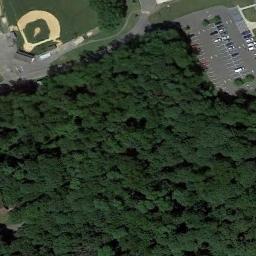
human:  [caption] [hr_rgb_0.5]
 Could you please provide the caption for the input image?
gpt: There is a baseball diamond and a parking lot with lots of cars next to the forest .

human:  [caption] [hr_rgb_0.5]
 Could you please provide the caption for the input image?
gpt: A baseball diamond next to the forest and a parking lot beside .

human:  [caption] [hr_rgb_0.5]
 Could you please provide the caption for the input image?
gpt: There is a baseball diamond in the grass along the roads surrounded by the parking lot and trees .

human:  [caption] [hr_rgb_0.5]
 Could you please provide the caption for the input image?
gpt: There are two baseball fields in the picture, One of which is about twice as large as the other .

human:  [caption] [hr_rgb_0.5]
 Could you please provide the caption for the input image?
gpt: Many cars are in the parking lot next to the baseball diamond .